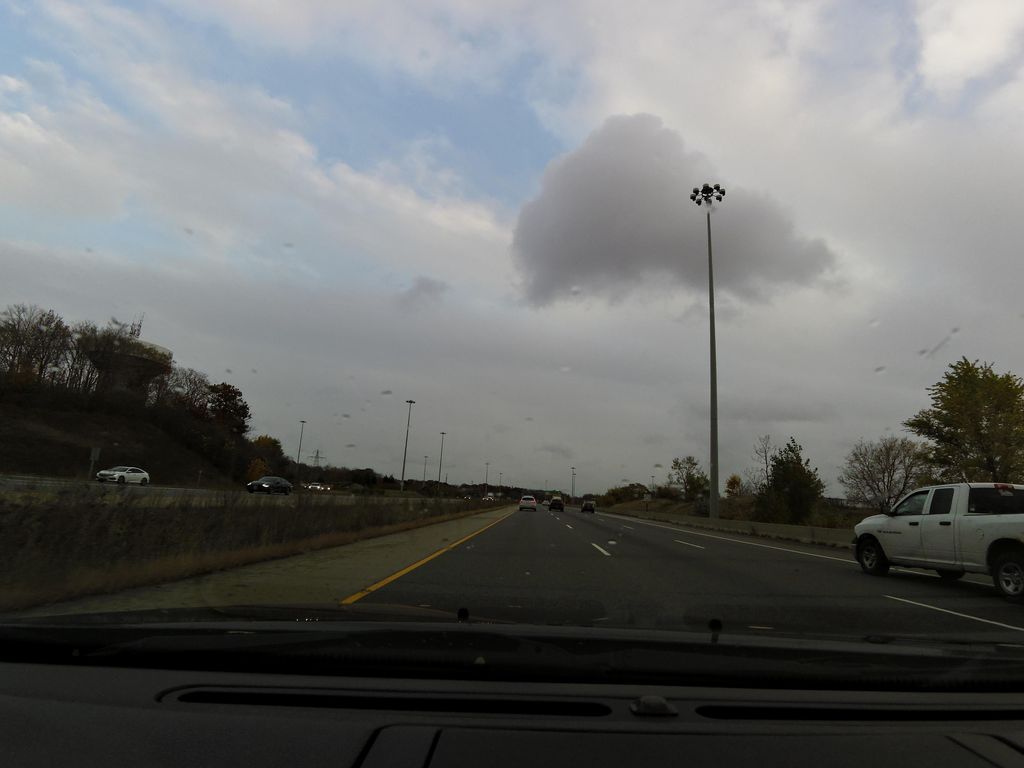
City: kitchener-waterloo